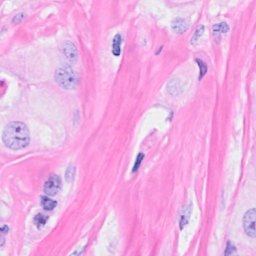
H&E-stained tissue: Breast